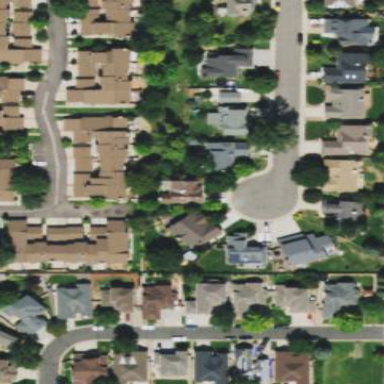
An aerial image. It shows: Residential area composed of single-family homes.